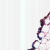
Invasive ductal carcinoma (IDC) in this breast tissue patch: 0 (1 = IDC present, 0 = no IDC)